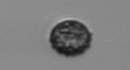
Label: Pseudochattonella_farcimen